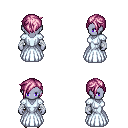
a pixel art fantasy rpg character, female body template, dark elf, purple skin, underdress, gold greaves, pink pixie cut hairstyle, white cloth bandages, gold boots, four views (front, back, left, right), 2x2 character sprite sheet, small pixel art, hard edges, no anti-aliasing